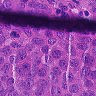
Metastatic tissue present: yes